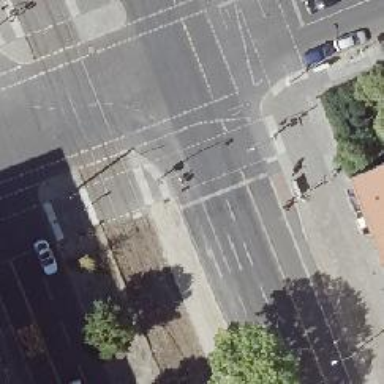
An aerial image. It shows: Traffic island located on footway.